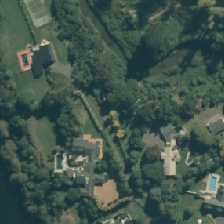
Land cover: urban_build_up